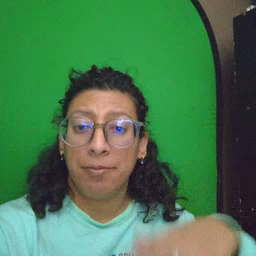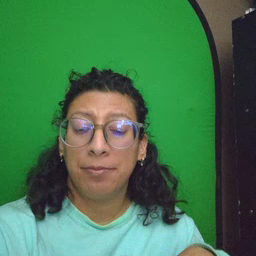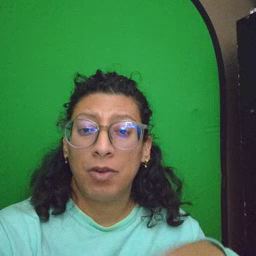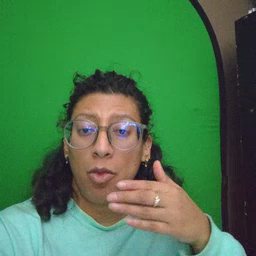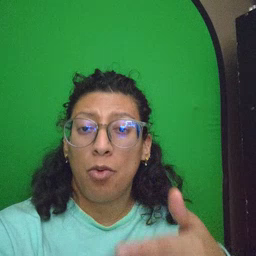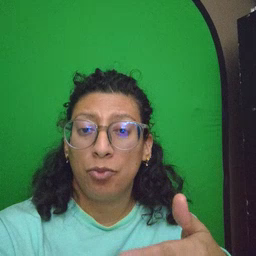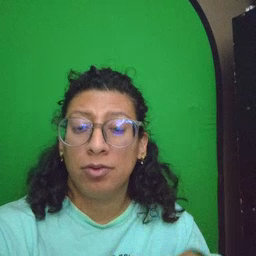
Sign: close